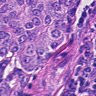
Metastatic tissue present: yes